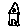
Label: house